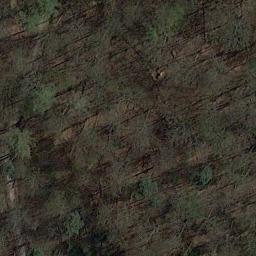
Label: forest